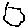
Label: hexagon